You are looking at the continuous-wavelet transform of a rotating shaft's vibration signal. Based on the visible evidence, which rotor condition applies: normal, misalignment, unbalance, looseness?
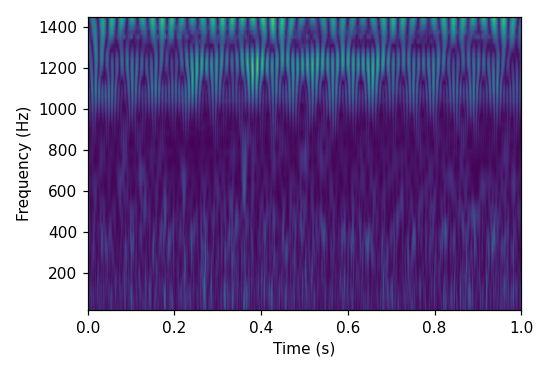
Answer: looseness